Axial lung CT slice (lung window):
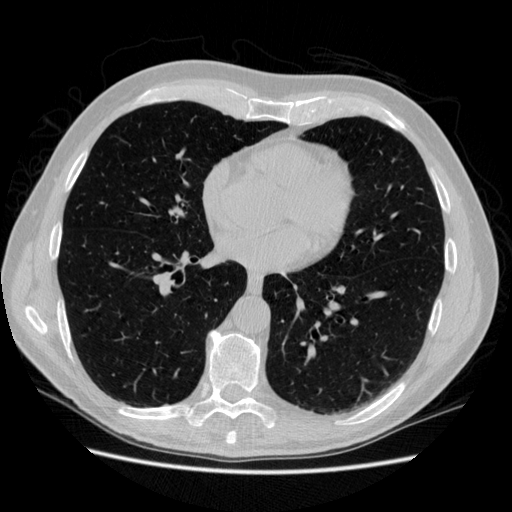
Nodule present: no